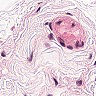
Metastatic tissue present: no